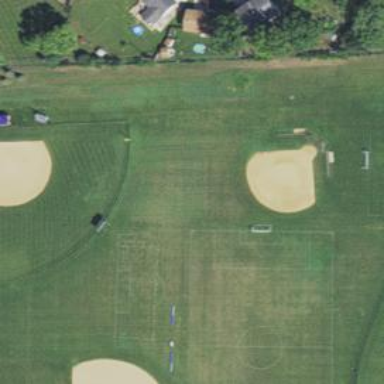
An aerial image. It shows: Baseball pitch for leisure land activities.